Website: home-depot
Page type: billing-address
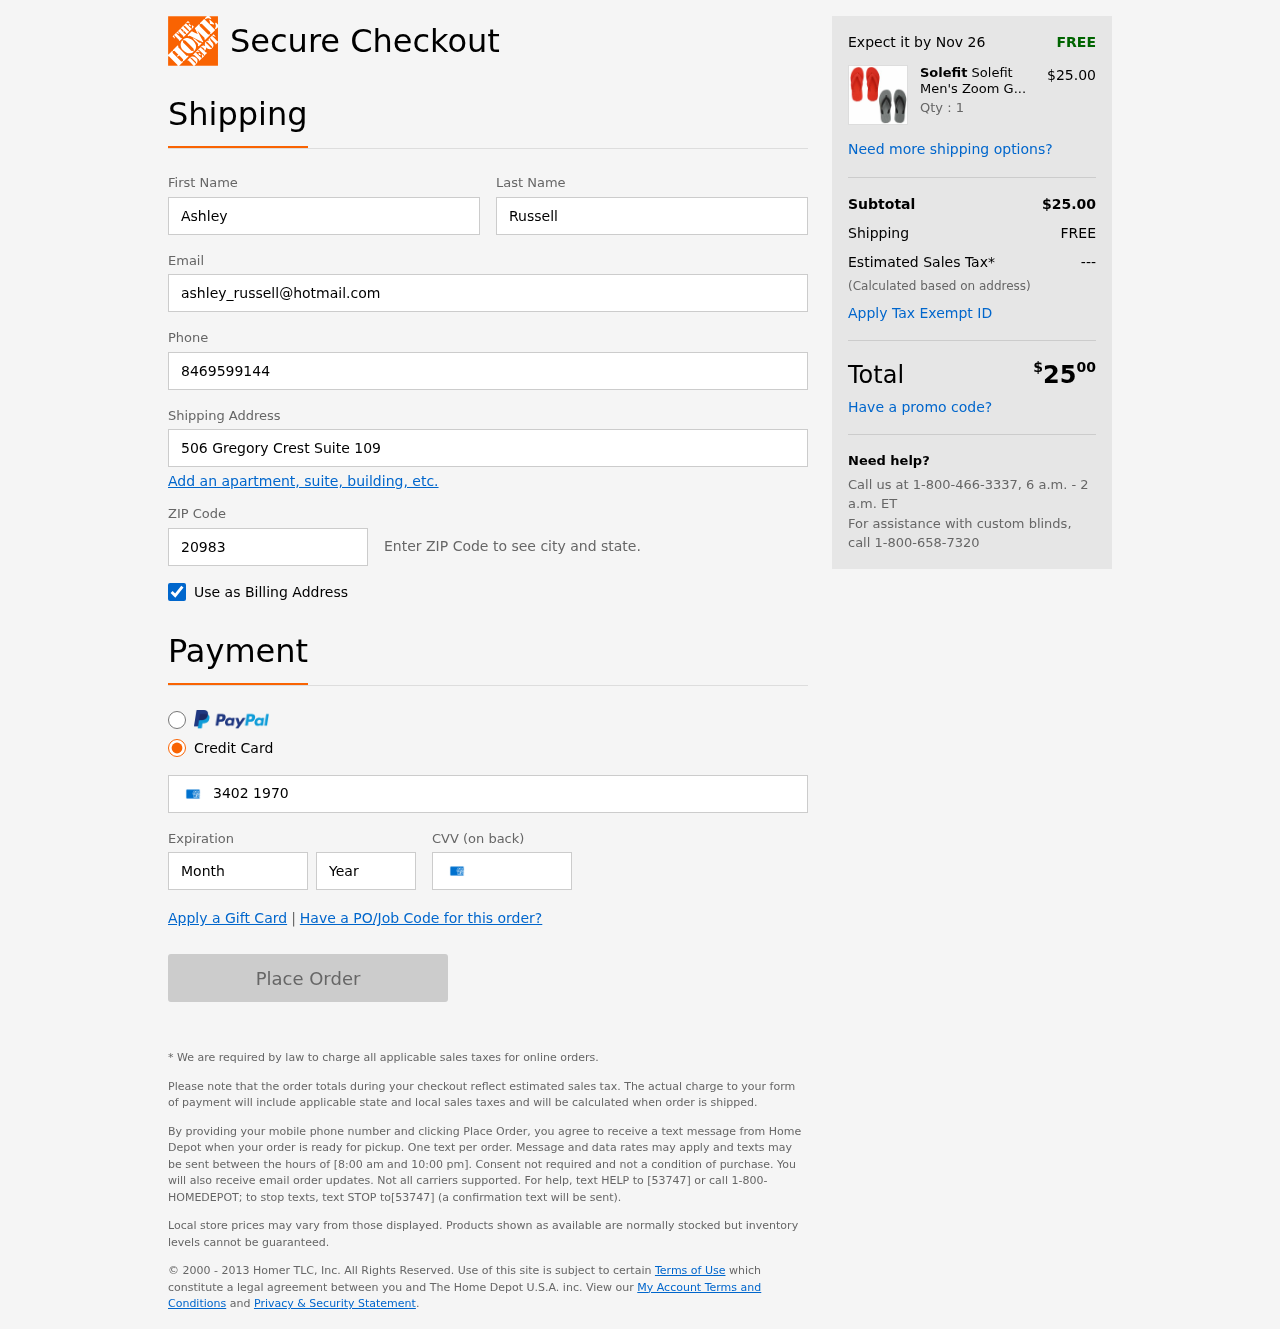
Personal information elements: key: PII_FIRSTNAME
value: Ashley
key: PII_LASTNAME
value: Russell
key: PII_EMAIL
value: ashley_russell@hotmail.com
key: PII_PHONE
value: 8469599144
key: PII_STREET
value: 506 Gregory Crest Suite 109
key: PII_POSTCODE
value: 20983
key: PII_CARD_NUMBER
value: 3402 1970 7675 802
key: PII_CARD_EXPIRY_MONTH
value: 07
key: PII_CARD_CVV
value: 7849
Product elements: key: PRODUCT1_BRAND
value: Solefit
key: PRODUCT1_NAME
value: Solefit Men's Zoom Grey & Red Flip-Flops Pack of 2-7 UK (41 EU) (SLFT-0102-0106)
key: PRODUCT1_PRICE
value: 25
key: PRODUCT1_QUANTITY
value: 1
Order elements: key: ORDER_DELIVERY_DATE
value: Nov 26
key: ORDER_SUBTOTAL
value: $25.00
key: ORDER_SHIPPING_COST
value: FREE
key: ORDER_TAX
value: ---
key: ORDER_TOTAL2
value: $2500